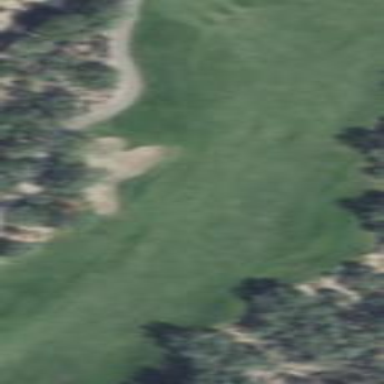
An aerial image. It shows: Golf fairway surrounded by grass.